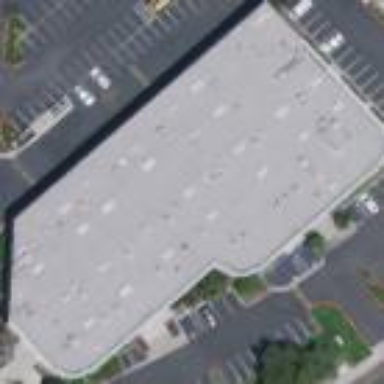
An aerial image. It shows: Industrial building.